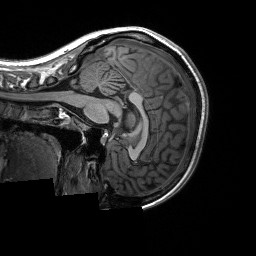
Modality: T1w
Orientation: sagittal
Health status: ill
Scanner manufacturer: siemens
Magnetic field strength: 3 T
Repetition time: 2.3 s
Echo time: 0.00226 s